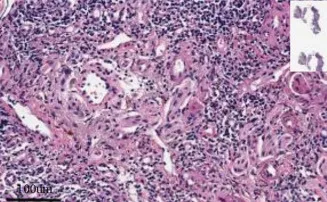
Immunohistochemical staining of histopathology:. Hematoxylin eosin staining of primary squamous cell carcinoma.
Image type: pathology (immunostaining)